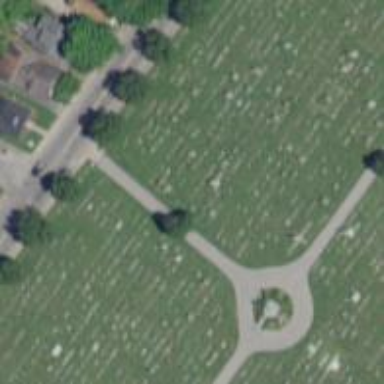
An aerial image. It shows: Sector within cemetery.